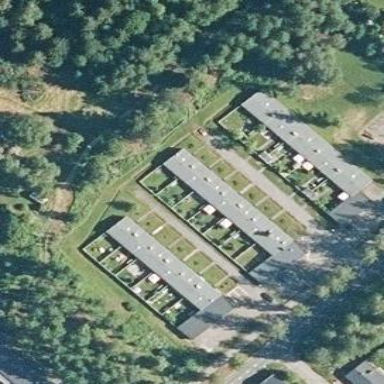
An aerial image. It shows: Terrace building.